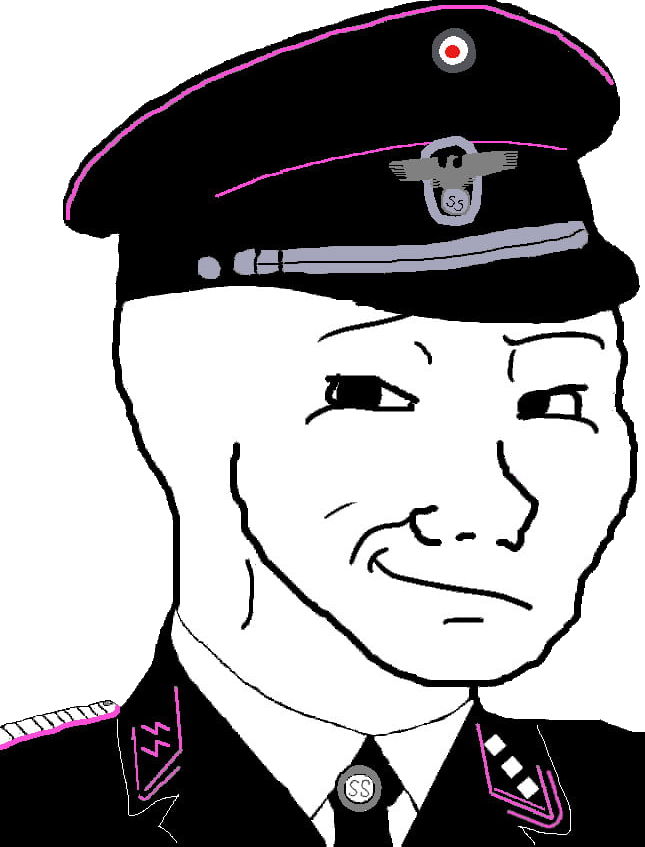
Label: 5_Smugjak